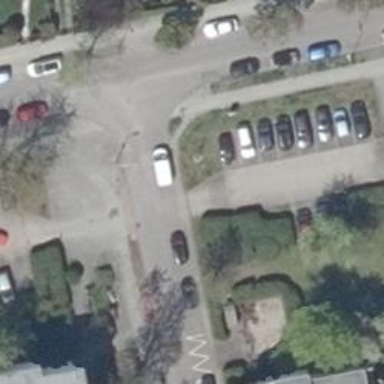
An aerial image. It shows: Residential road with separate asphalt sidewalk.